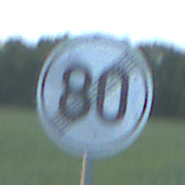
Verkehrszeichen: EndeGeschwindigkeit80
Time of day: SunriseSunset
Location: Outdoor (Nature)
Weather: PartlyCloudy
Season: NotSpecified
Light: Natural